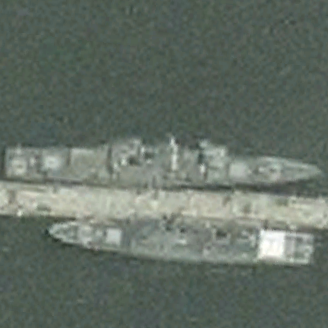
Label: cruiser